Question: I'm getting the following error
> ORA-30926: unable to get a stable set of rows in the source tables
when attempting to execute the following statement:
'''
MERGE INTO new_table nt
USING ( select c.id,
cd.evaluation_date, cd.population_total_count, cd.population_urban_count, cd.population_birth_rate_per1k,
cf.gdp_total_dollars, cf.gdp_per_capita_dollars
from countries c, country_demographics cd, country_financials cf
where c.id = cd.country_id
and cd.evaluation_date = cf.evaluation_date
and cd.country_id = cf.country_id
order by c.id ) rec
ON ( rec.id = nt.country_id )
WHEN MATCHED THEN
UPDATE SET --nt.country_id = rec.id,
nt.evaluation_date = rec.evaluation_date,
nt.population_total_count = rec.population_total_count,
nt.population_urban_count = rec.population_urban_count,
nt.population_birth_rate_per1k = rec.population_birth_rate_per1k,
nt.gdp_total_dollars = rec.gdp_total_dollars,
nt.gdp_per_capita_dollars = rec.gdp_per_capita_dollars
WHEN NOT MATCHED THEN
INSERT (country_id, evaluation_date, population_total_count, population_urban_count, population_birth_rate_per1k,
gdp_total_dollars, gdp_per_capita_dollars)
VALUES (rec.id, rec.evaluation_date, rec.population_total_count, rec.population_urban_count, rec.population_birth_rate_per1k,
rec.gdp_total_dollars, rec.gdp_per_capita_dollars);
'''
I think it has something to do with the fact that both country_id and evaluation_date are primary keys in my new_table. I currently have the country_id commented in the update statement because that was giving me ora-38104.
> ORA-38104: Columns referenced in the ON Clause cannot be updated:
"NT"."COUNTRY_ID"
any idea how to handle dual keys in this situation? that is, if that is even what is wrong.
EDIT: select statement runs fine by itself. For example, here's what that query returns:

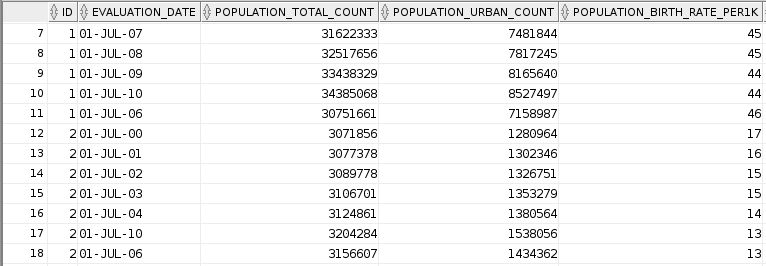
Answer: I suspect the SELECT in the USING clause is returning duplicate values in the id column (used in the ON clause). Run it by itself and sort on the id column to find out. Columns in the ON clause are the key values and by definition cannot be updated and must be unique.
EDIT: If you have a composite primary key, then all primary key columns need to be in the ON clause and NOT in the update:
'''
MERGE INTO new_table nt
USING ( select c.id,
cd.evaluation_date, cd.population_total_count, cd.population_urban_count, cd.population_birth_rate_per1k,
cf.gdp_total_dollars, cf.gdp_per_capita_dollars
from countries c, country_demographics cd, country_financials cf
where c.id = cd.country_id
and cd.evaluation_date = cf.evaluation_date
and cd.country_id = cf.country_id
order by c.id ) rec
ON ( rec.id = nt.country_id AND rec.evaluation_date = nt.evaluation_date )
WHEN MATCHED THEN
UPDATE SET nt.population_total_count = rec.population_total_count,
nt.population_urban_count = rec.population_urban_count,
nt.population_birth_rate_per1k = rec.population_birth_rate_per1k,
nt.gdp_total_dollars = rec.gdp_total_dollars,
nt.gdp_per_capita_dollars = rec.gdp_per_capita_dollars
WHEN NOT MATCHED THEN
INSERT (country_id, evaluation_date, population_total_count, population_urban_count, population_birth_rate_per1k,
gdp_total_dollars, gdp_per_capita_dollars)
VALUES (rec.id, rec.evaluation_date, rec.population_total_count, rec.population_urban_count, rec.population_birth_rate_per1k,
rec.gdp_total_dollars, rec.gdp_per_capita_dollars);
'''